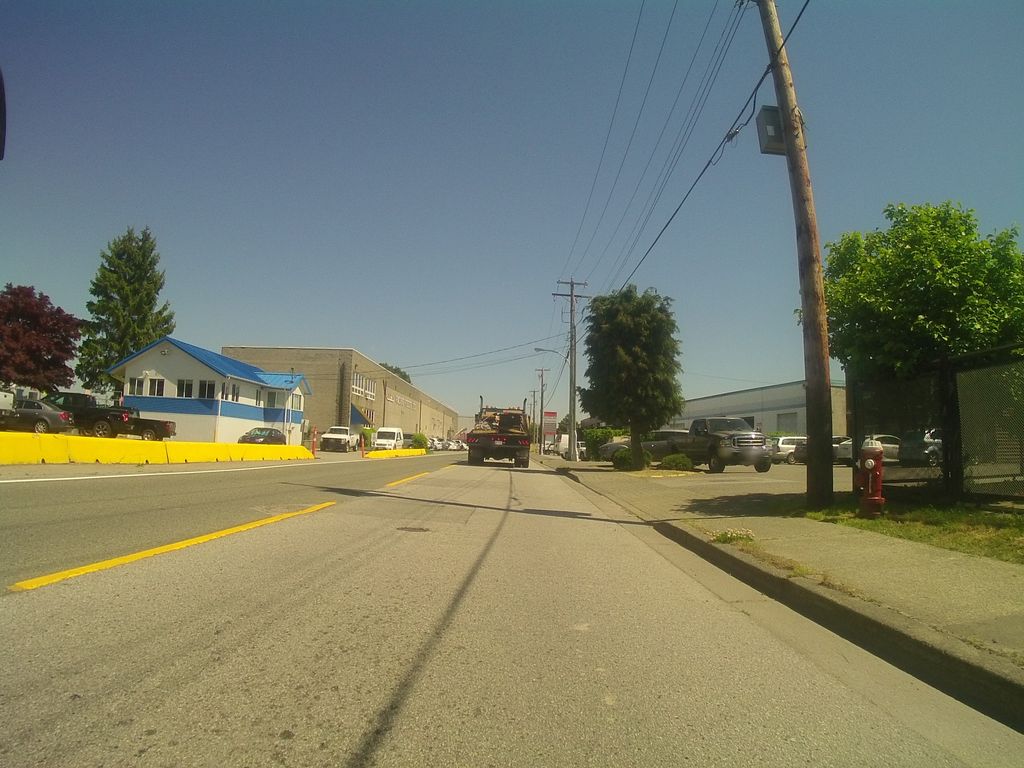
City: vancouver